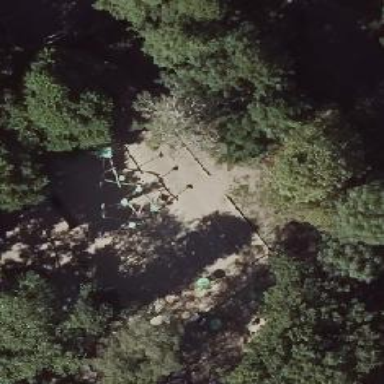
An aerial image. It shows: Playground area for leisure land.